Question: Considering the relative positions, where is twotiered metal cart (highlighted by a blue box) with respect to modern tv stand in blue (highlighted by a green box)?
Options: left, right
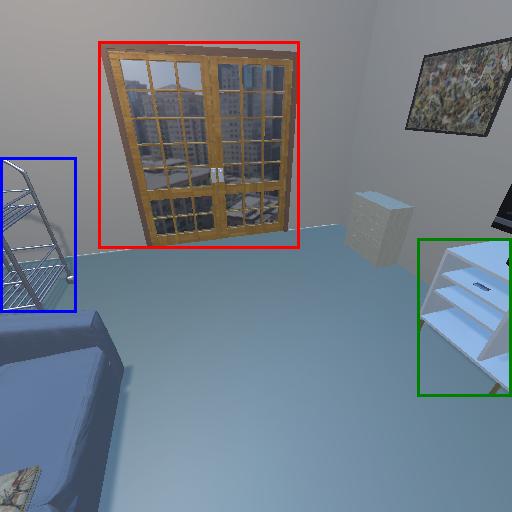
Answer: left